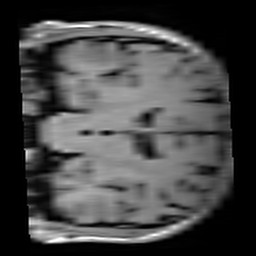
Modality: T1w
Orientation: coronal
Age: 26
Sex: male
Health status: healthy
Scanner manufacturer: siemens
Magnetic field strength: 3 T
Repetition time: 4.1 s
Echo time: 0.0085 s